Question: I have custom theme in Android / Xamarin project. What I can't do is to:
- -
I've tried with settings property -> gravity to center but it didn't work.

'''
<?xml version="1.0" encoding="utf-8"?>
<resources>
<!-- the theme applied to the application or activity -->
<style name="AgrippaTheme"
parent="@android:style/Theme.Holo.Light.DarkActionBar">
<item name="android:actionBarStyle">@style/MyActionBar</item>
</style>
<!-- ActionBar styles -->
<style name="MyActionBar"
parent="@android:style/Widget.Holo.Light.ActionBar.Solid.Inverse">
<item name="android:background">@color/main_orange_color</item>
<item name="android:titleTextStyle">@style/AgrippaTheme.TitleTextStyle</item>
</style>
<!-- ActionBar TitleTextStyle styles -->
<style name="AgrippaTheme.TitleTextStyle" parent="@android:style/TextAppearance.Holo.Widget.ActionBar.Title">
<item name="android:textColor">@color/main_black_color</item>
<item name="android:gravity">center_vertical|center_horizontal</item>
</style>
</resources>
'''
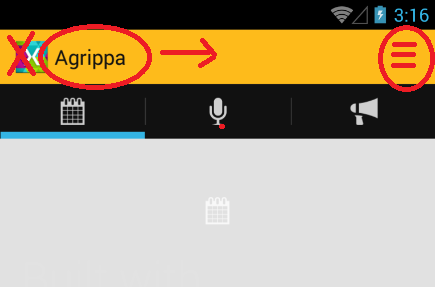
Answer: You will have to do it programmatically via a static method inside a static class
'''
public static void SetActionbarText(Activity activity, string text)
{
// Setting custom view enable
activity.ActionBar.SetHomeButtonEnabled(false);
activity.ActionBar.SetIcon(Android.Resource.Color.Transparent);
activity.ActionBar.SetDisplayShowCustomEnabled(true);
activity.ActionBar.Title = "";
LinearLayout linearLayout = new LinearLayout(activity);
linearLayout.SetGravity(GravityFlags.CenterVertical);
LinearLayout.LayoutParams textViewParameters =
new LinearLayout.LayoutParams(LinearLayout.LayoutParams.MatchParent, LinearLayout.LayoutParams.MatchParent);
textViewParameters.RightMargin = (int)(40 * activity.Resources.DisplayMetrics.Density);
TextView modelTitle = new TextView(activity);
modelTitle.Text = text;
modelTitle.Gravity = GravityFlags.Center;
linearLayout.AddView(modelTitle,textViewParameters);
ActionBar.LayoutParams actionbarParams =
new ActionBar.LayoutParams(ActionBar.LayoutParams.MatchParent,ActionBar.LayoutParams.MatchParent);
activity.ActionBar.SetCustomView(linearLayout, actionbarParams);
}
'''
Notice that you have to play with right margin dimension of the text. This margin should be equal as width of the home icon(it is there but it is invisible).
You can add the right icon adding it on a Menu.xml and inflating this xml file in the OnCreateOptionsMenu method of your activity.